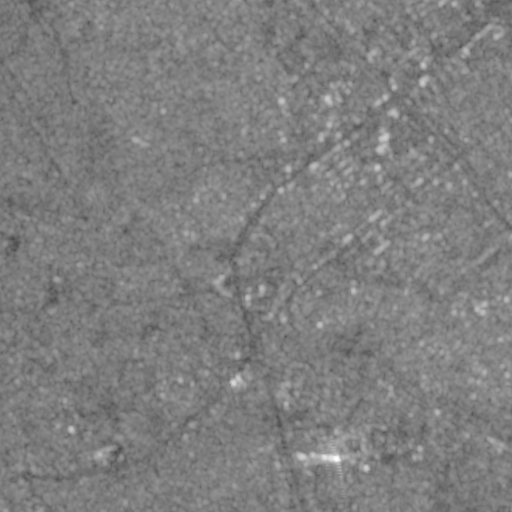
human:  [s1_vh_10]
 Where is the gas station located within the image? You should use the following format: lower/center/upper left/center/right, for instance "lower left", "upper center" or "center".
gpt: The gas station is located in the lower left of the image.
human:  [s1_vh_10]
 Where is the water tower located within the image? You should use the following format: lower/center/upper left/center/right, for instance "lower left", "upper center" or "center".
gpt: The water tower is located in the center right of the image.
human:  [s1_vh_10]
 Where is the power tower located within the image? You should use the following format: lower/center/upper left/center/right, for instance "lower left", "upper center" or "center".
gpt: There is no power tower in the image.

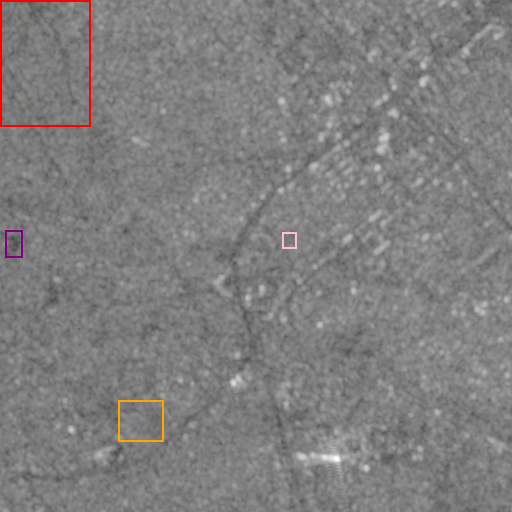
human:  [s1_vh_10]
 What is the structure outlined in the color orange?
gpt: The structure outlined in orange is a landfill.
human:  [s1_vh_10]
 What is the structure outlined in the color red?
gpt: The structure outlined in red is a park.
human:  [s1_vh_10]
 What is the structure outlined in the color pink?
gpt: The structure outlined in pink is a parking lot.
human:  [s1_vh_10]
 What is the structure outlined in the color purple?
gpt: The structure outlined in purple is a stadium.
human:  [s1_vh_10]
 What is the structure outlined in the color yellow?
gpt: There is no yellow outline.